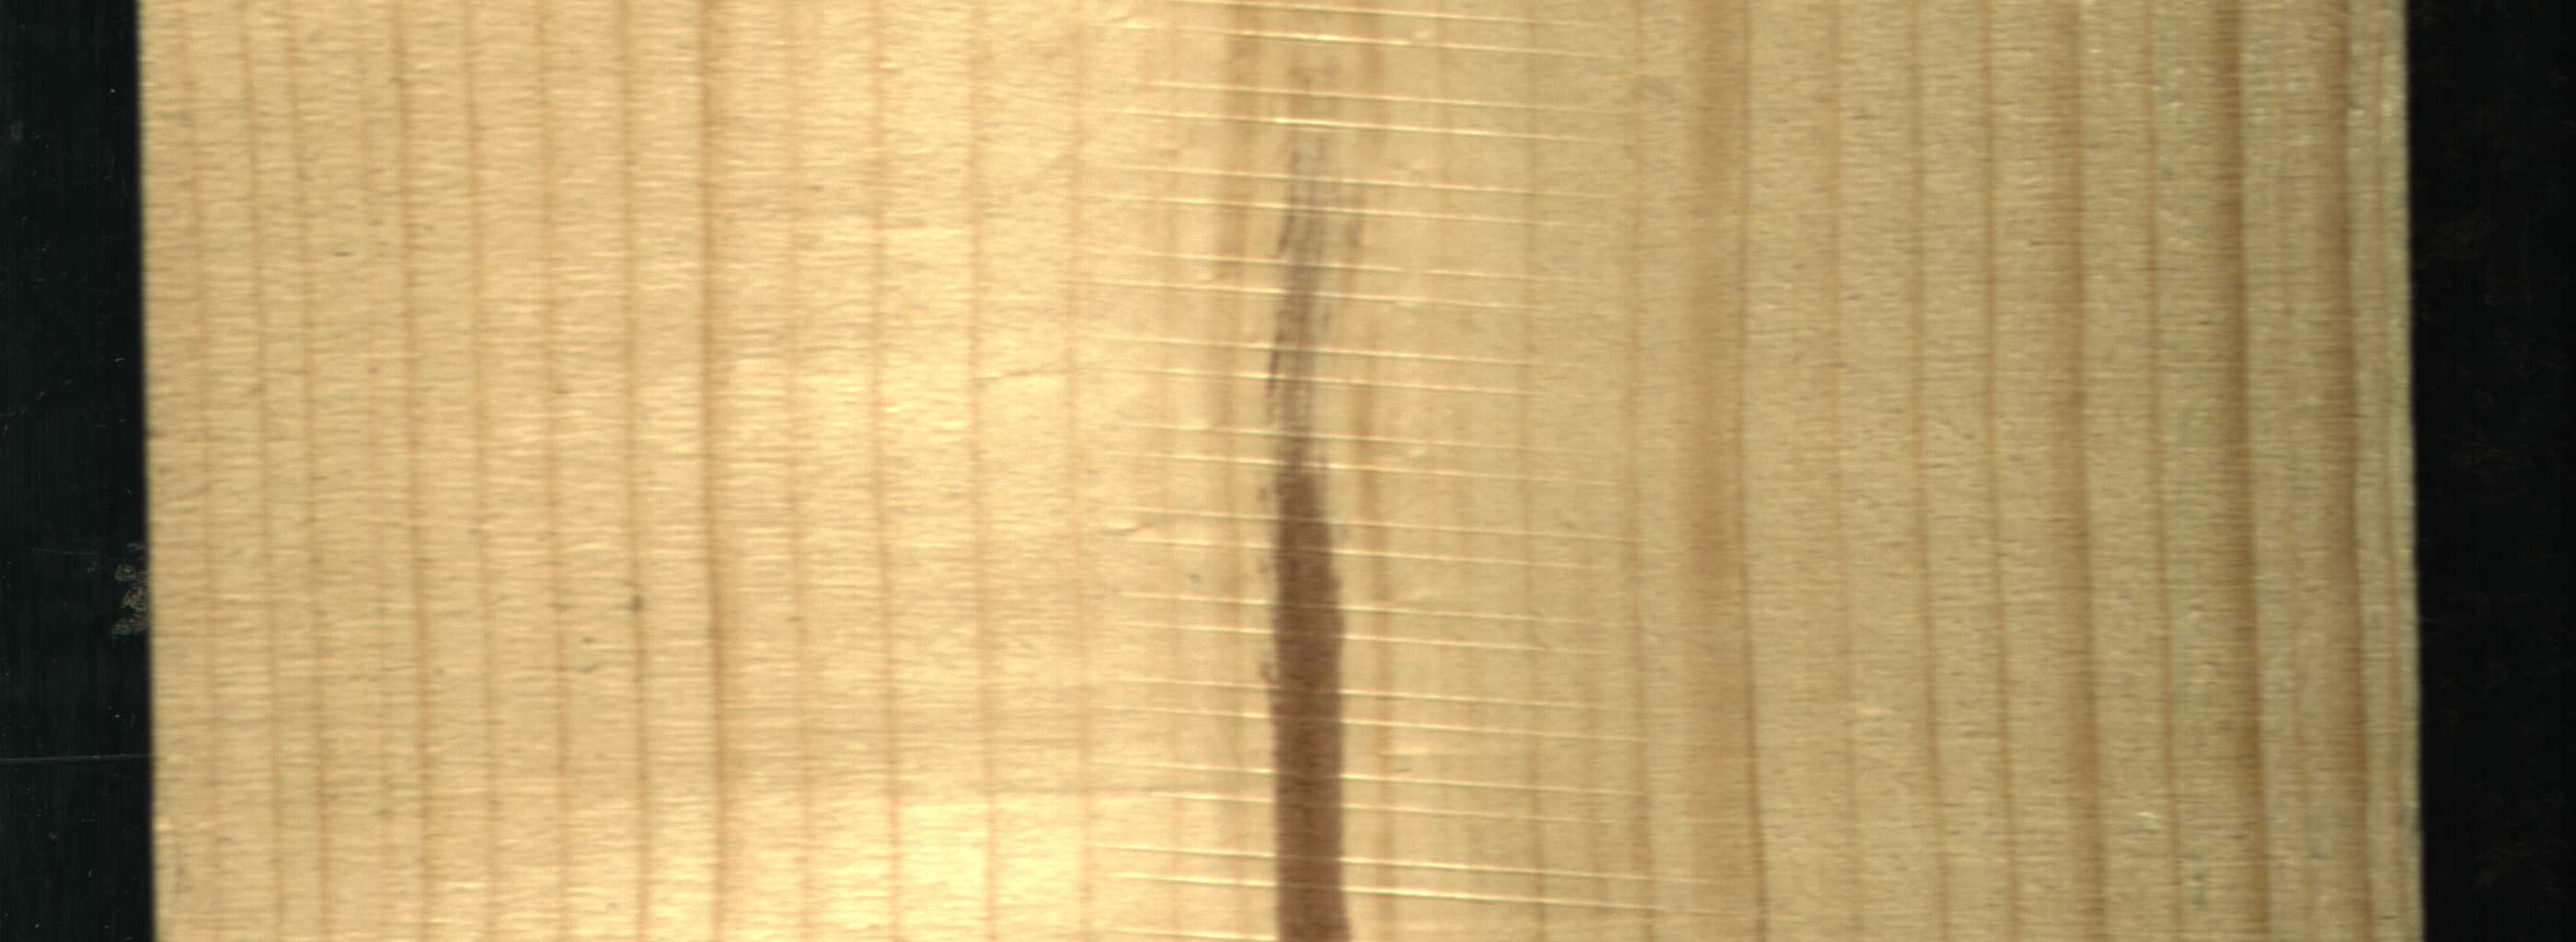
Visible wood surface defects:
Marrow